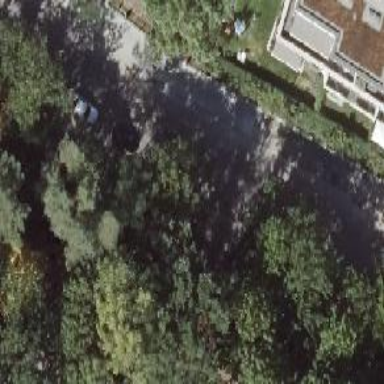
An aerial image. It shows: Residential road with asphalt surface. There are sidewalks on both sides of the road.